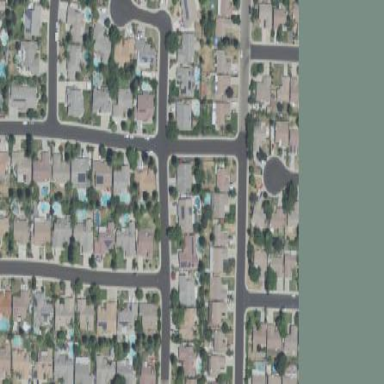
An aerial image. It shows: Residential area within neighborhood.